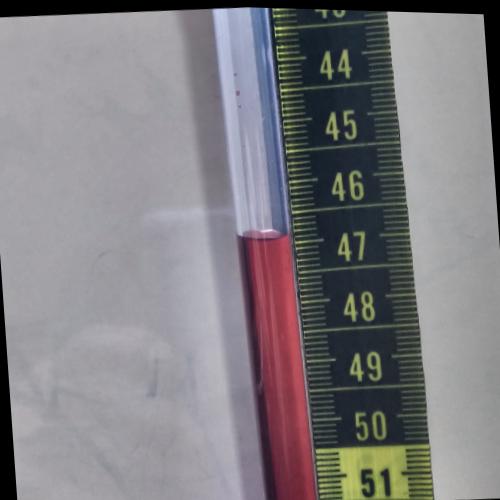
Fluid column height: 46.9 cm